Interaction volume radius: 10 \u00c5
Interaction volume height: 30 \u00c5
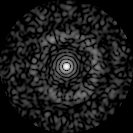
Disorder parameter: 0.8408